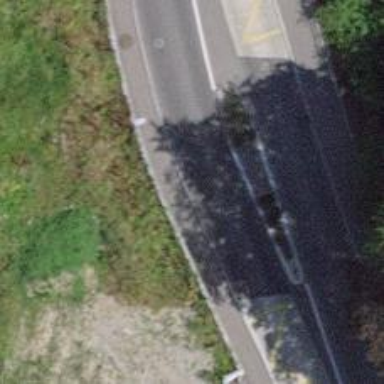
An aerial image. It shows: Kerb barrier.